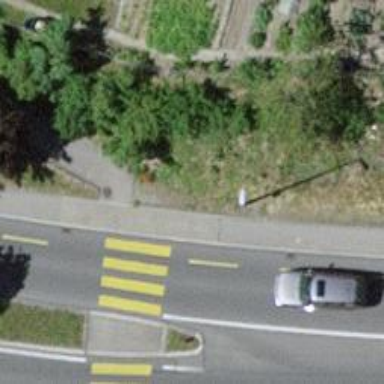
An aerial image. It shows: Kerb barrier.